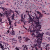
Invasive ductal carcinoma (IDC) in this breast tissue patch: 1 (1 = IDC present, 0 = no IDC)